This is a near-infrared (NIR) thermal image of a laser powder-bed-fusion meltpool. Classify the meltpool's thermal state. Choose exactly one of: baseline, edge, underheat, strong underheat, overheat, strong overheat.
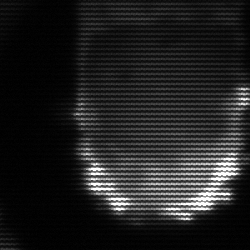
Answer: baseline